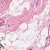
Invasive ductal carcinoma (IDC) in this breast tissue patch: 0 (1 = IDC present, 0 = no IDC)